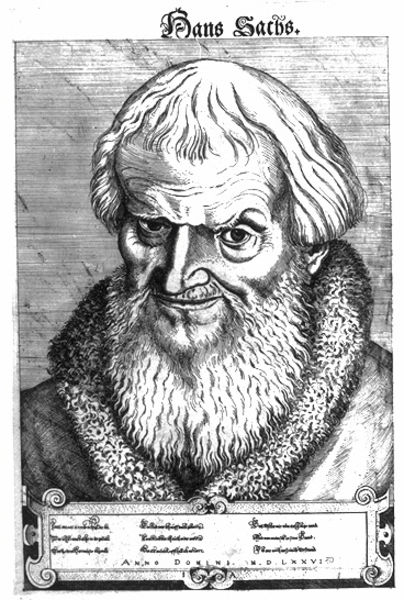
Titel: Bildnis des Hans Sachs
Künstler: Jost Amman
Institution: (Seriendruck)
Schlagwörter: mann, schatten, weiß, frisur, grau, haar, licht, mund, nase, profil, schwarz, stirn, zeichnung, blick, alt, bart, alte, augen, bärtig, böse, falten, kragen, pelz, rahmen, vollbart, bildnis, portrait, porträt, auge, haare, mantel, kaufmann, augenbrauen, frontal, lippen, locken, pony, fell, lächeln, holzschnitt, schrift, welle, datierung, grafik, graphik, tafel, falte, kartusche, dichter, inschrift, poet, brauen, pupillen, face, lider, ohrläppchen, alter, buch, druck, schwarz-weiß, schraffur, stich, titel, illustration, text, beschriftung, schriftsteller, überschrift, stirnfalten, enface, jahr, pelzkragen, wangenknochen, voluten, hans, kupferstich, fellkragen, fach, nasenflügel, nürnberg, schuhmacher, runzel, seriendruck, hans sachs, sachs, ktagen, namenszug, pelzschaube, spitze nase, mund nase augen stirn falten b, tafel inschrift, nürnberger, nas sachs